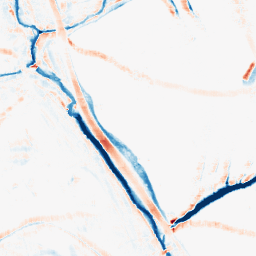
Category: morphological
Decomposition family: morphological_rect
Decomposition parameters: operation: average
width: 10
height: 10
Upsampling method: sinc_hamming
Upsampling parameters: scale: 4
kernel_size: 8
Upsampling scale: 4